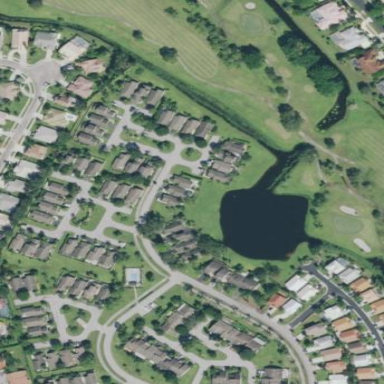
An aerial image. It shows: Water hazard on golf course.